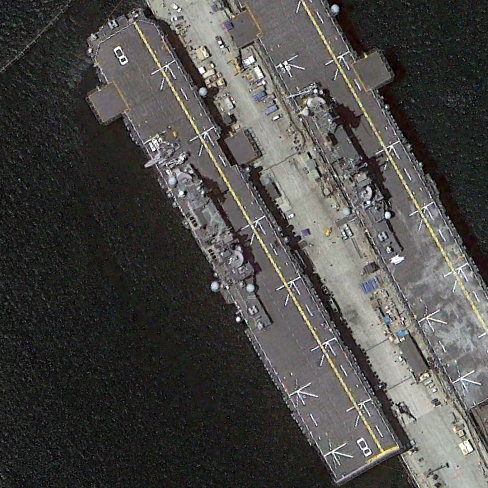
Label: assault